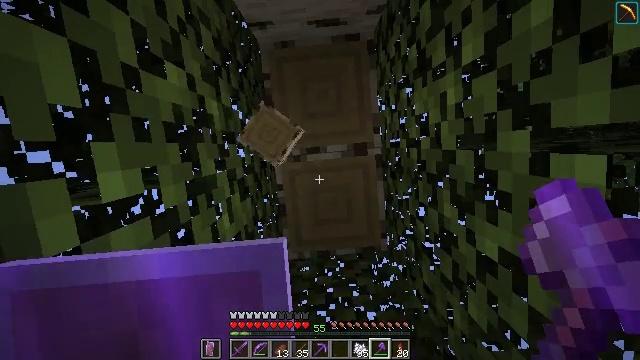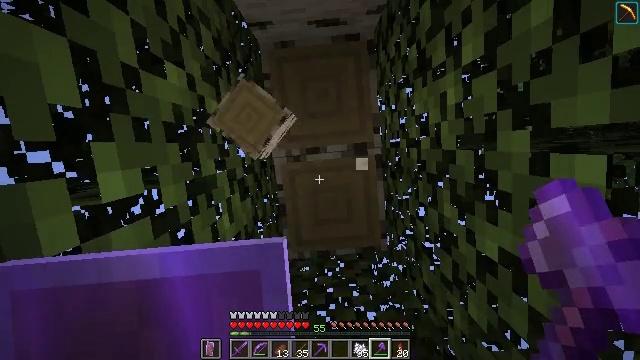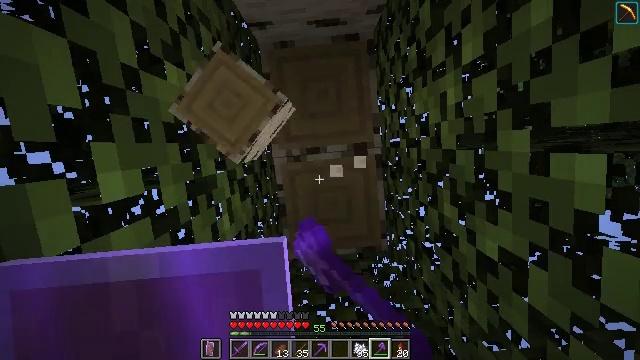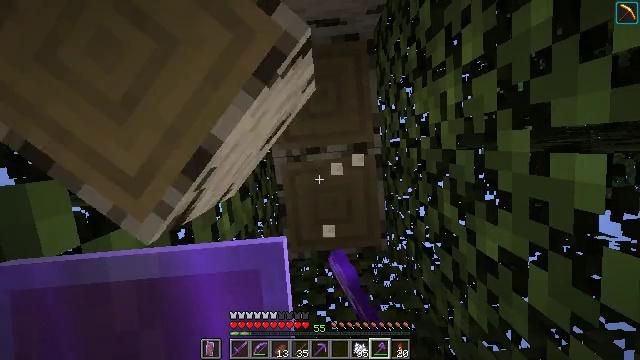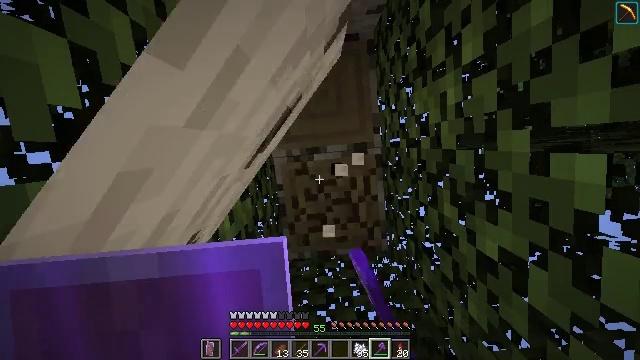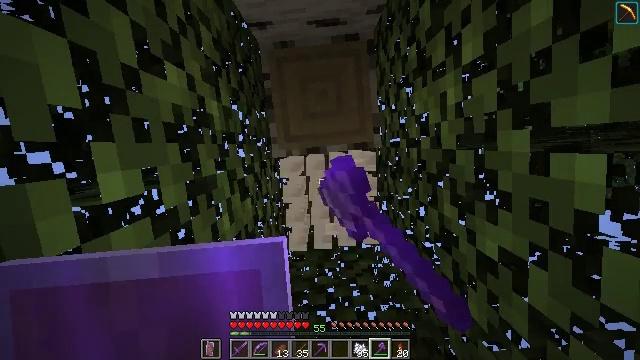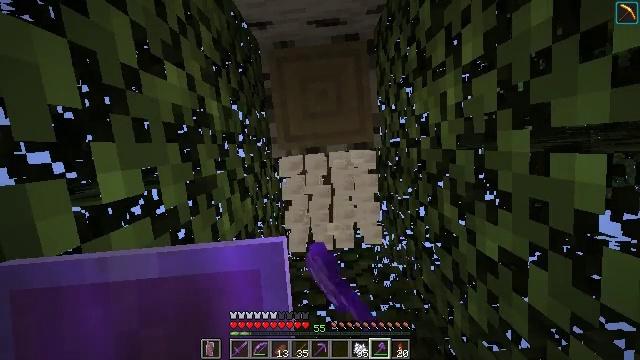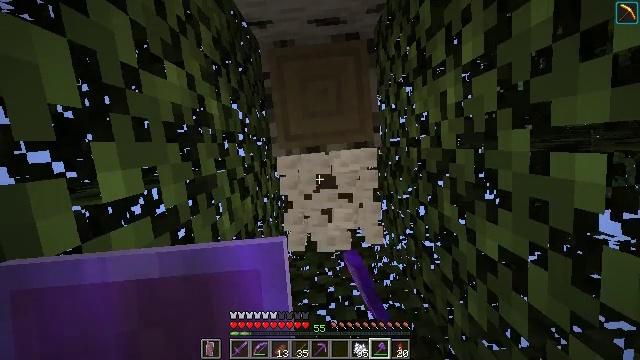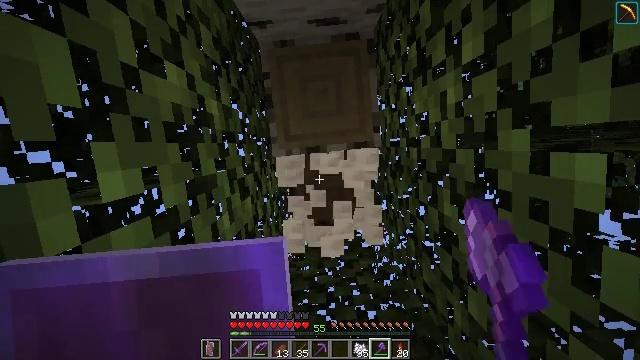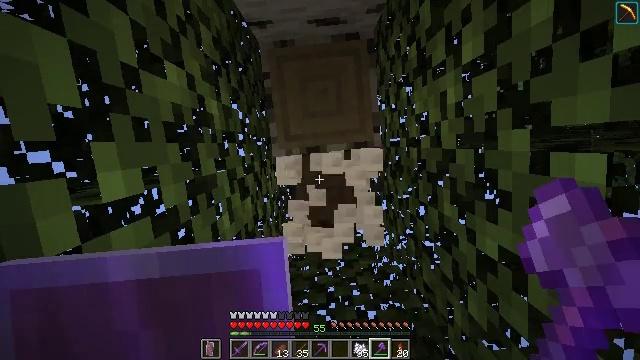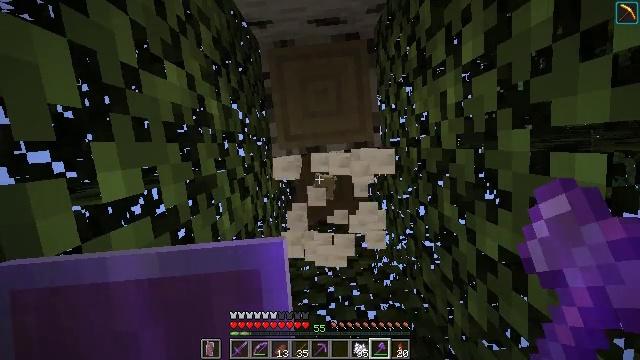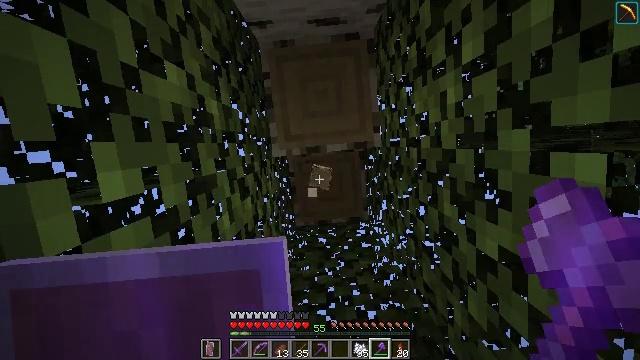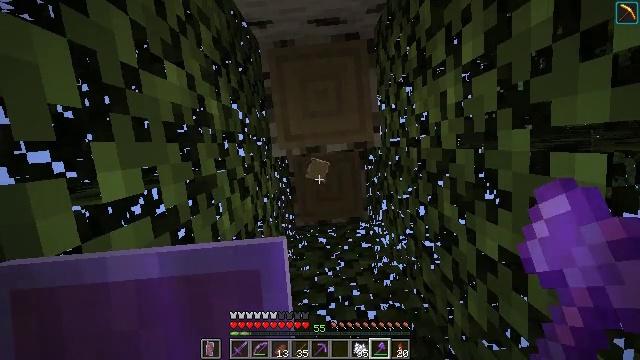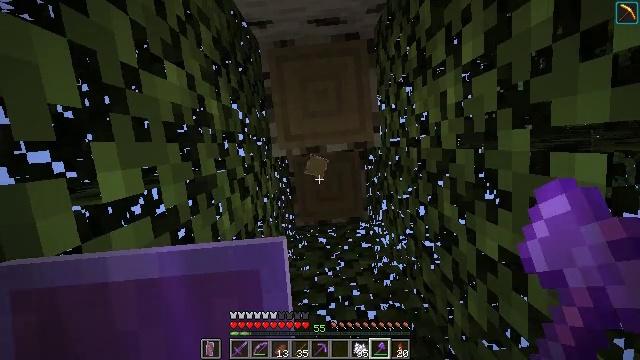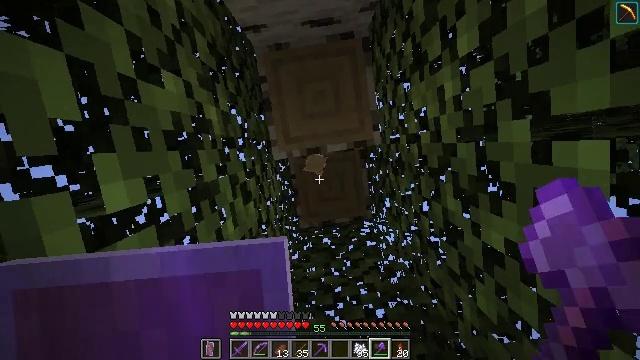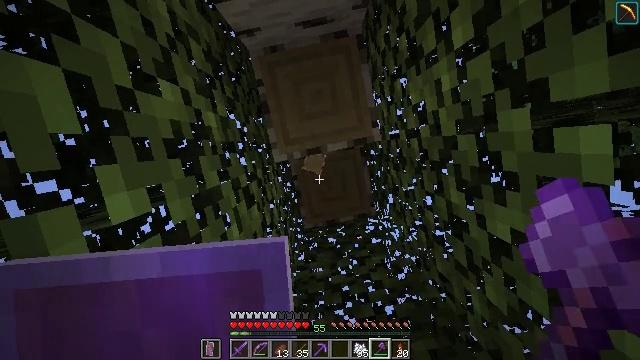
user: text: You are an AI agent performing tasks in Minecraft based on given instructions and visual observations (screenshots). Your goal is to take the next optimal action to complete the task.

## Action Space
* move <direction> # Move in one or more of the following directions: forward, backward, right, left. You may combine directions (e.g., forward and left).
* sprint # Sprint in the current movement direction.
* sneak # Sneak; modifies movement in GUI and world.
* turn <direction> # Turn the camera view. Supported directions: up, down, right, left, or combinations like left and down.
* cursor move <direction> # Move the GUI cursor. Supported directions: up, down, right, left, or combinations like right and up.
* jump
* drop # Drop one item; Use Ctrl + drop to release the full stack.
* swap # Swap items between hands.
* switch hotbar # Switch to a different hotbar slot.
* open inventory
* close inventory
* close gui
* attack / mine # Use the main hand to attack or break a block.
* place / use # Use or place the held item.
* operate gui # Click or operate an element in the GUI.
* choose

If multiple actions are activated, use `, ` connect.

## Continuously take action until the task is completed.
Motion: motion action
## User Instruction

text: Mine the birch log from the tree.
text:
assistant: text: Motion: attack / mine
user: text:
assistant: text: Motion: attack / mine
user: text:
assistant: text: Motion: attack / mine
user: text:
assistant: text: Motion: attack / mine
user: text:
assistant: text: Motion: attack / mine
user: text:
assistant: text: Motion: attack / mine
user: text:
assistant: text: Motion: no_op
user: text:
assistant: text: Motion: no_op
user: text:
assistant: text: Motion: no_op
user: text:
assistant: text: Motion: no_op
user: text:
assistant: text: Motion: no_op
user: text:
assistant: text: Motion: no_op
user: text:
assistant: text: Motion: no_op
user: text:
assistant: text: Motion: turn left
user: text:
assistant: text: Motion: turn left
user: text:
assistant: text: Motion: no_op
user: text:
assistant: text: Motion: no_op
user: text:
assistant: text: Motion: attack / mine
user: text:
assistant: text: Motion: attack / mine
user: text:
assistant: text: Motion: attack / mine
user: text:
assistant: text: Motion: attack / mine
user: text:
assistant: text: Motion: attack / mine
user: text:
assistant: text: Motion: attack / mine
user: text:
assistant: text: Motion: no_op
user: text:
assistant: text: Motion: no_op
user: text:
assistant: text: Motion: no_op
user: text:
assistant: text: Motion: no_op
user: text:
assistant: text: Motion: no_op
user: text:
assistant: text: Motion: no_op
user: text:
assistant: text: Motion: no_op